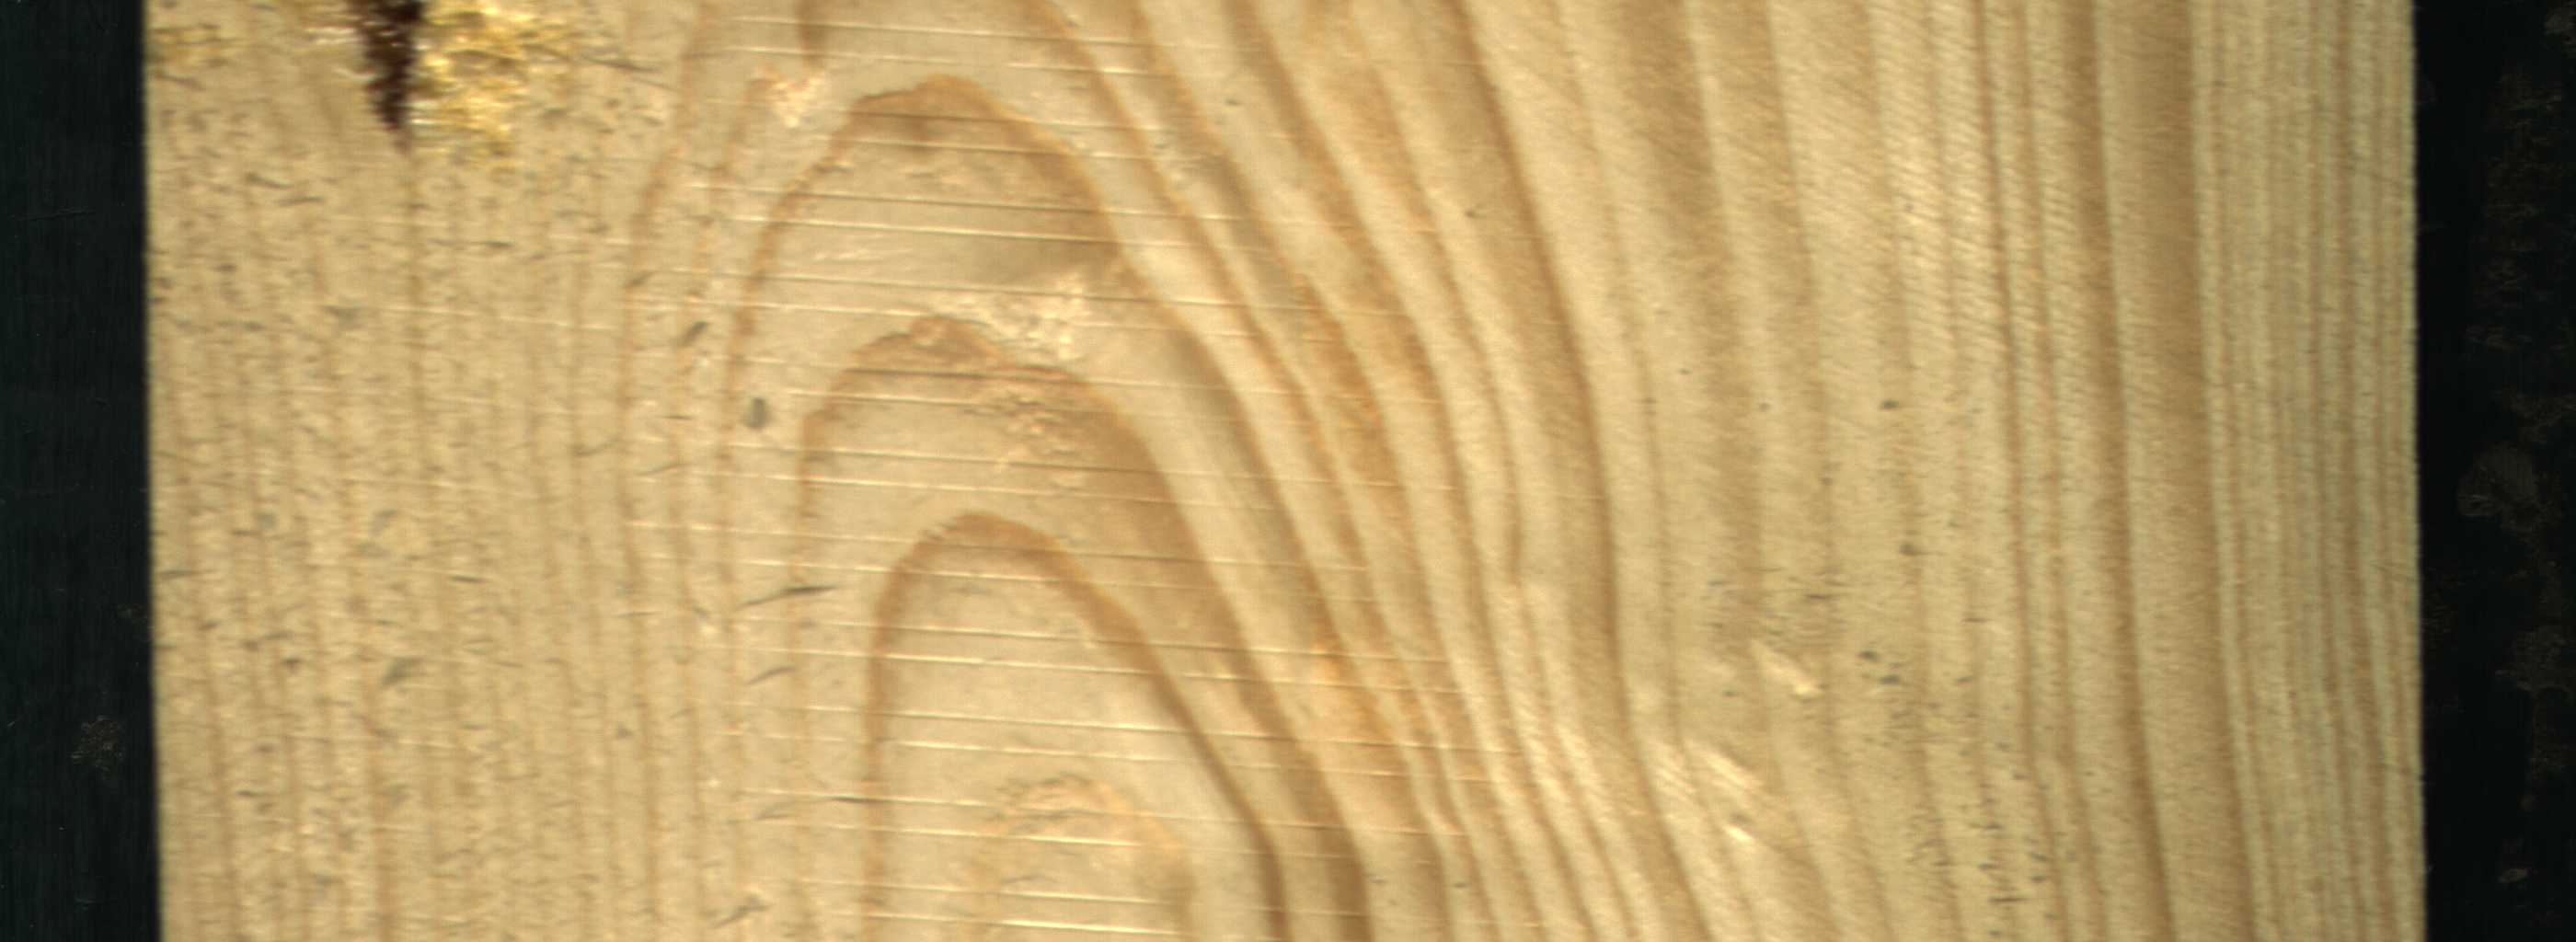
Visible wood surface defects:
resin